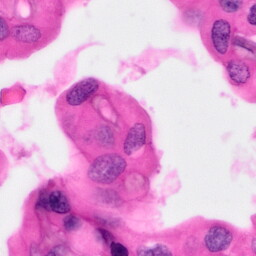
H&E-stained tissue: Pancreatic